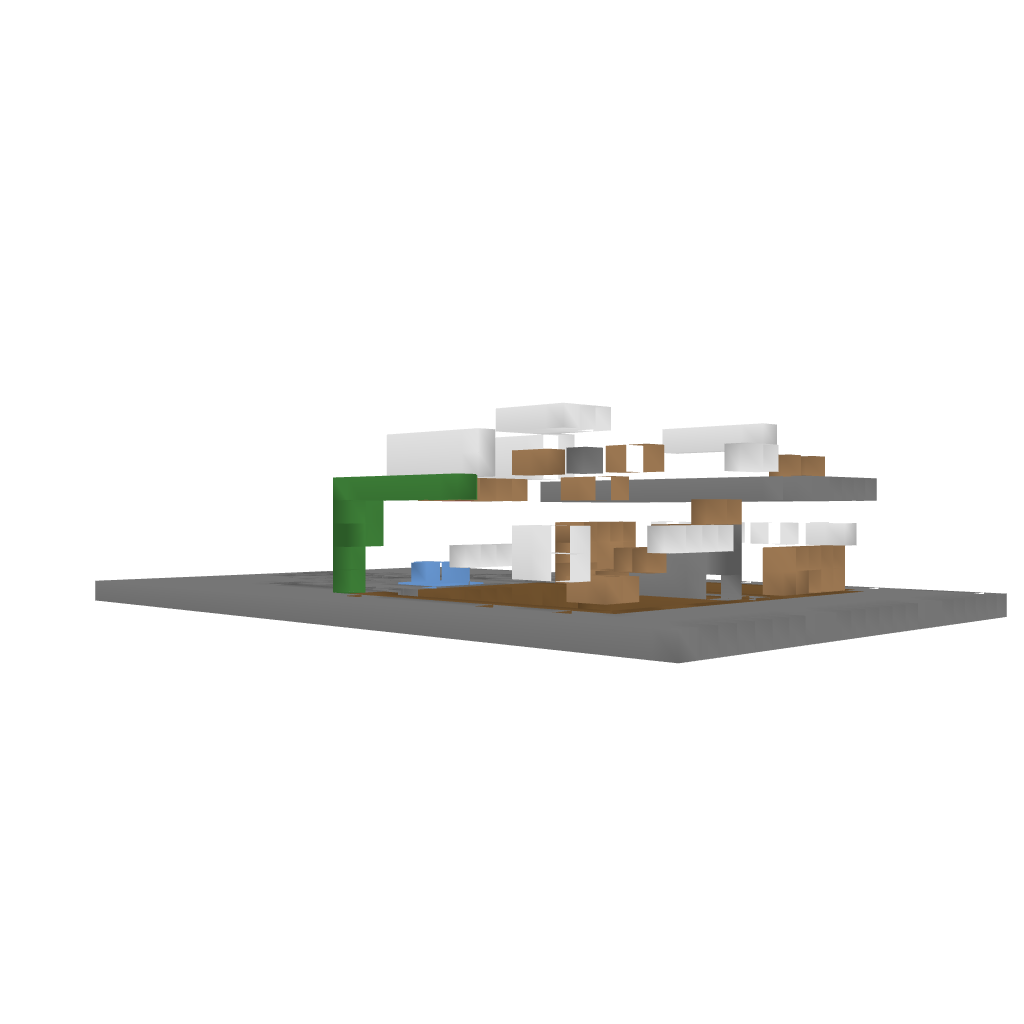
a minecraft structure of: modern house 2 bad low quality